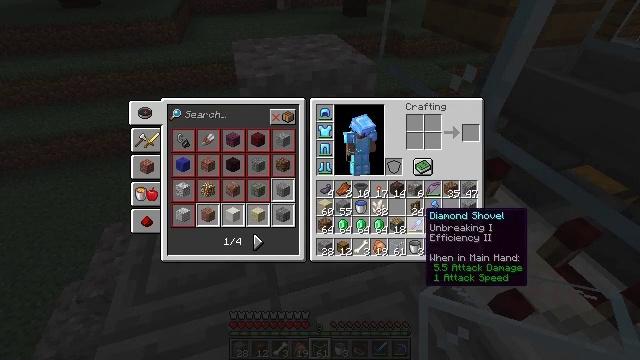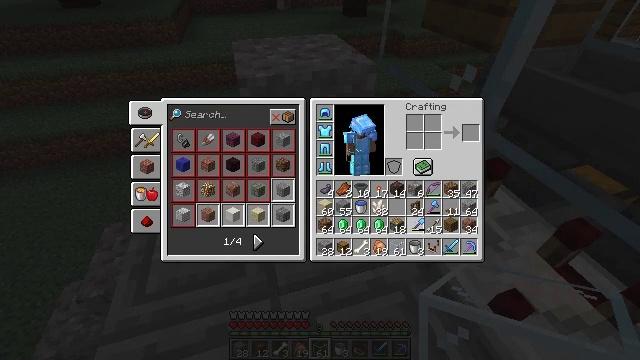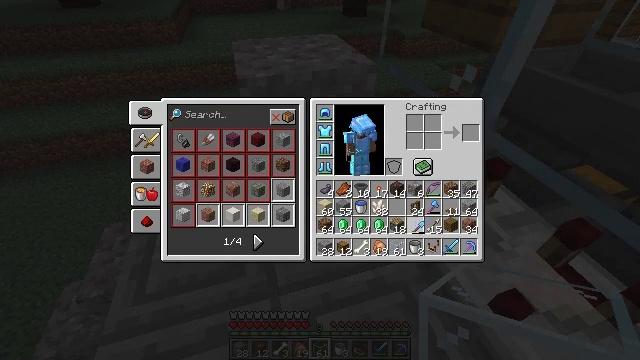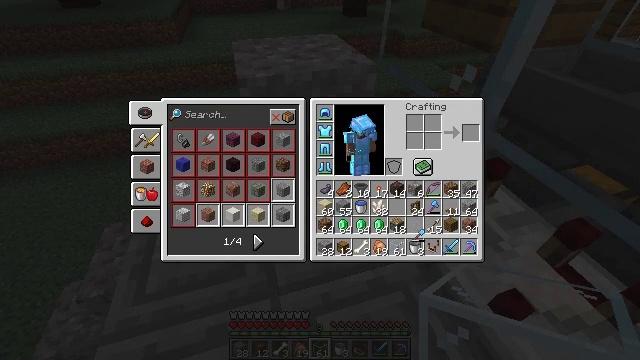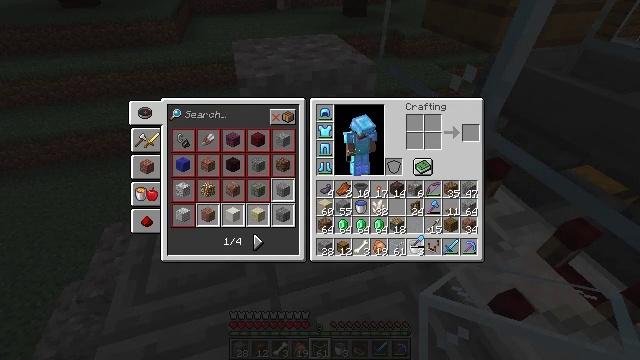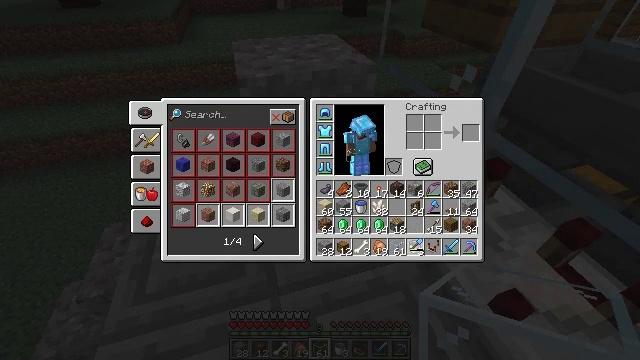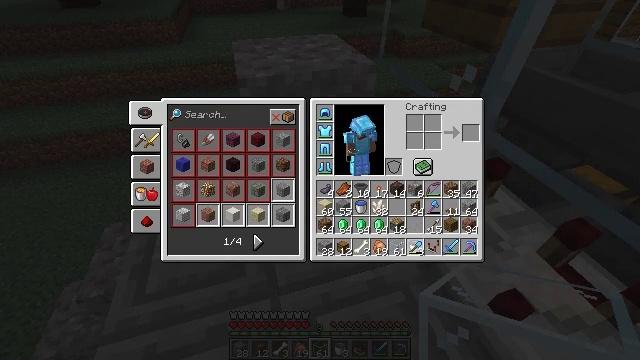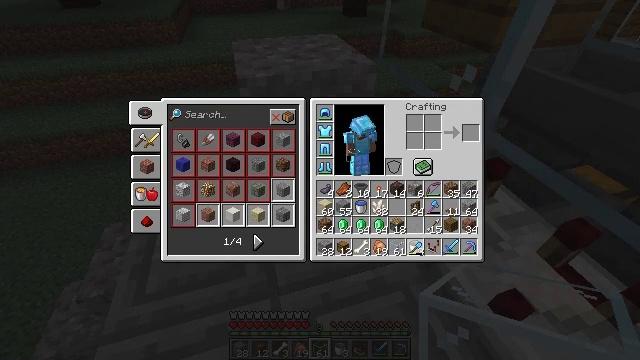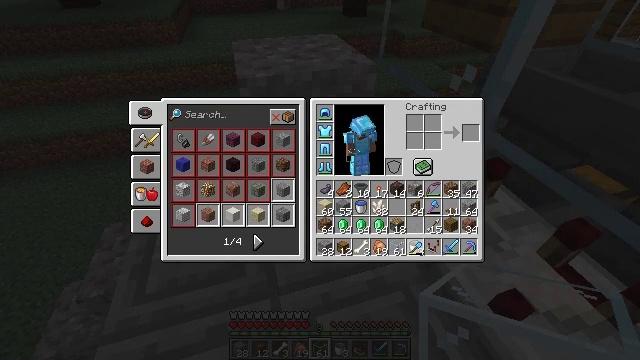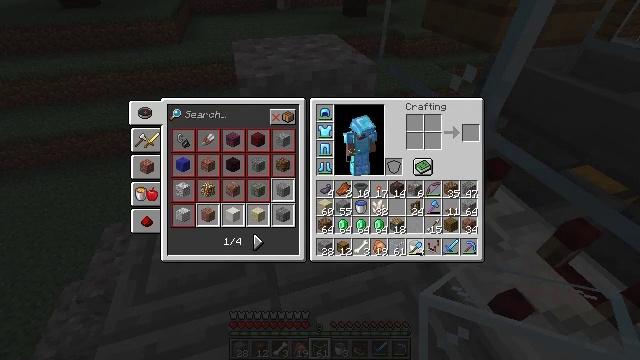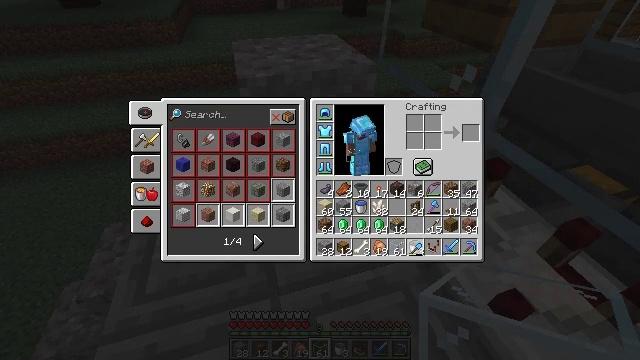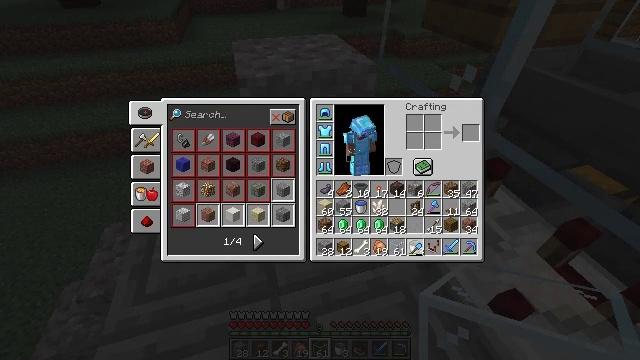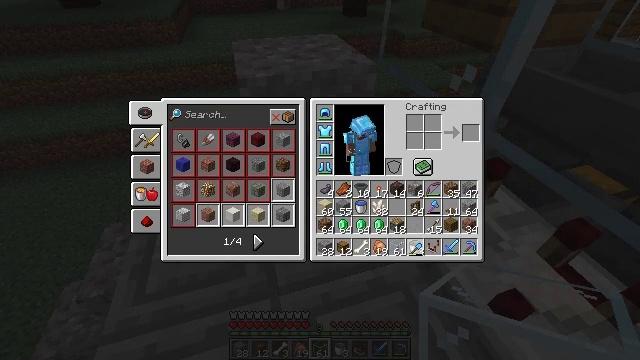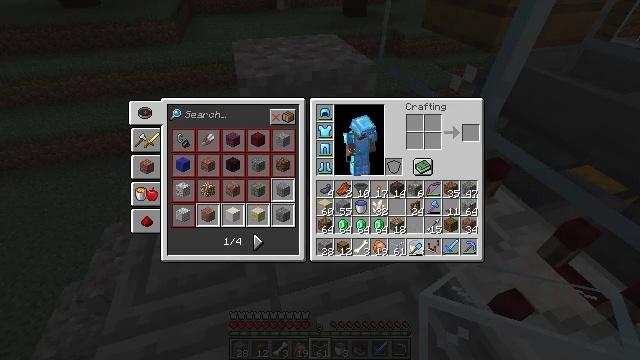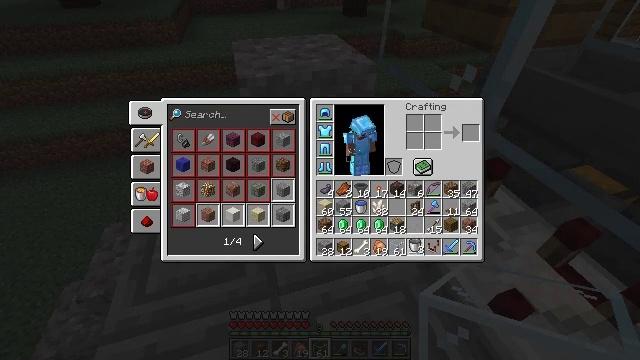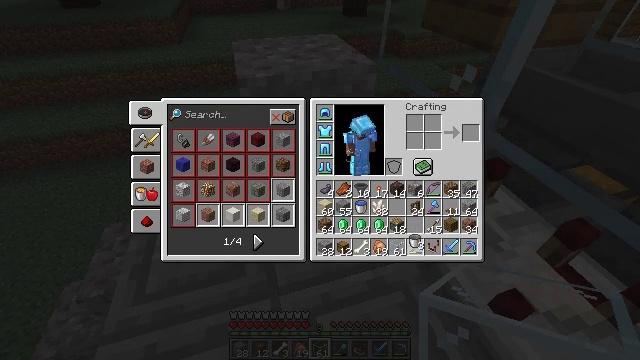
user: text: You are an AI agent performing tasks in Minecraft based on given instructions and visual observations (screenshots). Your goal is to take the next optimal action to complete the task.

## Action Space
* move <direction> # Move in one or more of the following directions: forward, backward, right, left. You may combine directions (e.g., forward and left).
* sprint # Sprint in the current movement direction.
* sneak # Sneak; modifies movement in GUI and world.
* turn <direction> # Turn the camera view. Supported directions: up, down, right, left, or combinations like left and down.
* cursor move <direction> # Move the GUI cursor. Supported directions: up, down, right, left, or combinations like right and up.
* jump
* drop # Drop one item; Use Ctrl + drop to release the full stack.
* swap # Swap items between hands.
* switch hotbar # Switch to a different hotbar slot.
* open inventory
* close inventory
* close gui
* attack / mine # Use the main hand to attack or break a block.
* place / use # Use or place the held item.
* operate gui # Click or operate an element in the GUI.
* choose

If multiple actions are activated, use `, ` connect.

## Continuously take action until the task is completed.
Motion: motion action
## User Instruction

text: Mine gravel from the ground.
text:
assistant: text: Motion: operate gui
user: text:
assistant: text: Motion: operate gui
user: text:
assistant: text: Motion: cursor move down
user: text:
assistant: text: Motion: no_op
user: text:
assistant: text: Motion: no_op
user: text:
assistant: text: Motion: no_op
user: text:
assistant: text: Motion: no_op
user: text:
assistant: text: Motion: no_op
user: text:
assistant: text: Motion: no_op
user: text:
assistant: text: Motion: operate gui
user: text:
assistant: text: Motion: operate gui
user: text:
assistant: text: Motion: operate gui
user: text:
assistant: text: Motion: operate gui
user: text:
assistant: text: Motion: no_op
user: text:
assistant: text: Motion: no_op
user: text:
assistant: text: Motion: no_op
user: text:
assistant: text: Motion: no_op
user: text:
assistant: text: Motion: cursor move up
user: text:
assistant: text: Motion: cursor move up
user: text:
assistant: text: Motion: no_op
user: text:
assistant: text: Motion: no_op
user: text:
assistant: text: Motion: no_op
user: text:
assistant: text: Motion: no_op
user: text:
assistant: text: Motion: operate gui
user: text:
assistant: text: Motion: operate gui
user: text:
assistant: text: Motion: operate gui
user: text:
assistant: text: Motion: no_op
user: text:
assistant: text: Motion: no_op
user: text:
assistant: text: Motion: no_op
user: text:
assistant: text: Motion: no_op